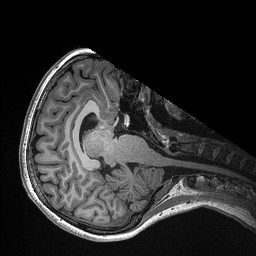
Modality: T1w
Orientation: axial
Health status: healthy
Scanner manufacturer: siemens
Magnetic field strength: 3 T
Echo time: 0.00298 s